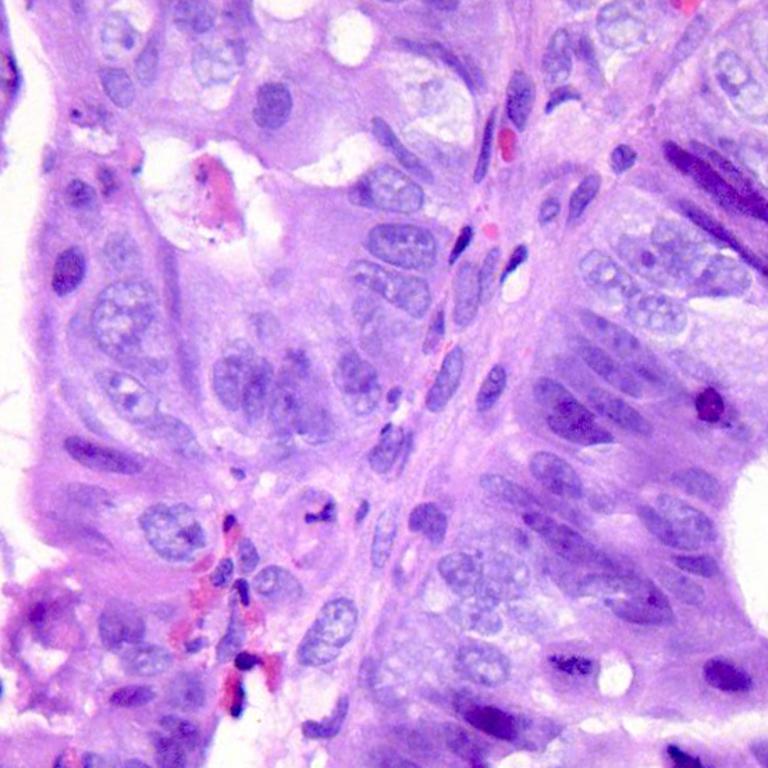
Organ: colon
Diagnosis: adenocarcinomas